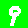
Digit: 9